This is a demodulated (Hilbert-envelope) spectrum computed from a bearing vibration snapshot; the dashed markers indicate where each bearing fault type would appear (BPFO, BPFI, BSF, FTF). What is the most likely bearing condition (normal, inner_race, outer_race, ball)?
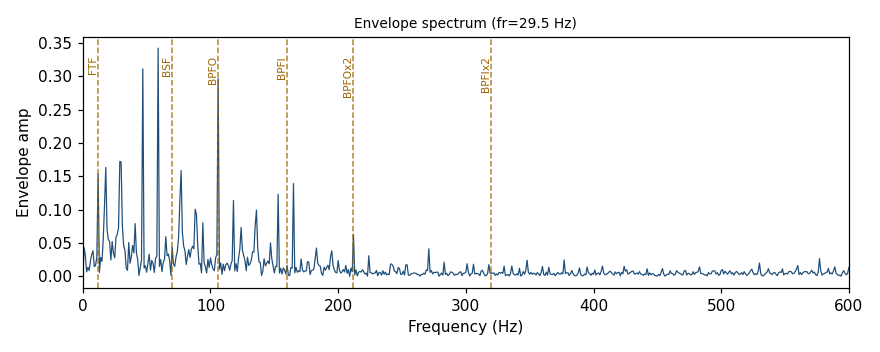
Answer: outer_race